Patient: sex M, age 58
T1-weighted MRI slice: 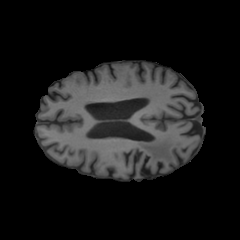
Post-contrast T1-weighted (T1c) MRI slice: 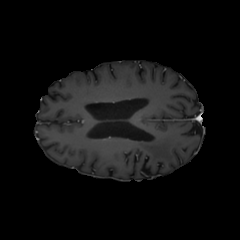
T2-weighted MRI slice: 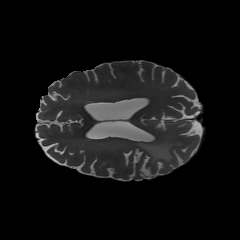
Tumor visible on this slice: yes
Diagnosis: Glioblastoma, IDH-wildtype
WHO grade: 4